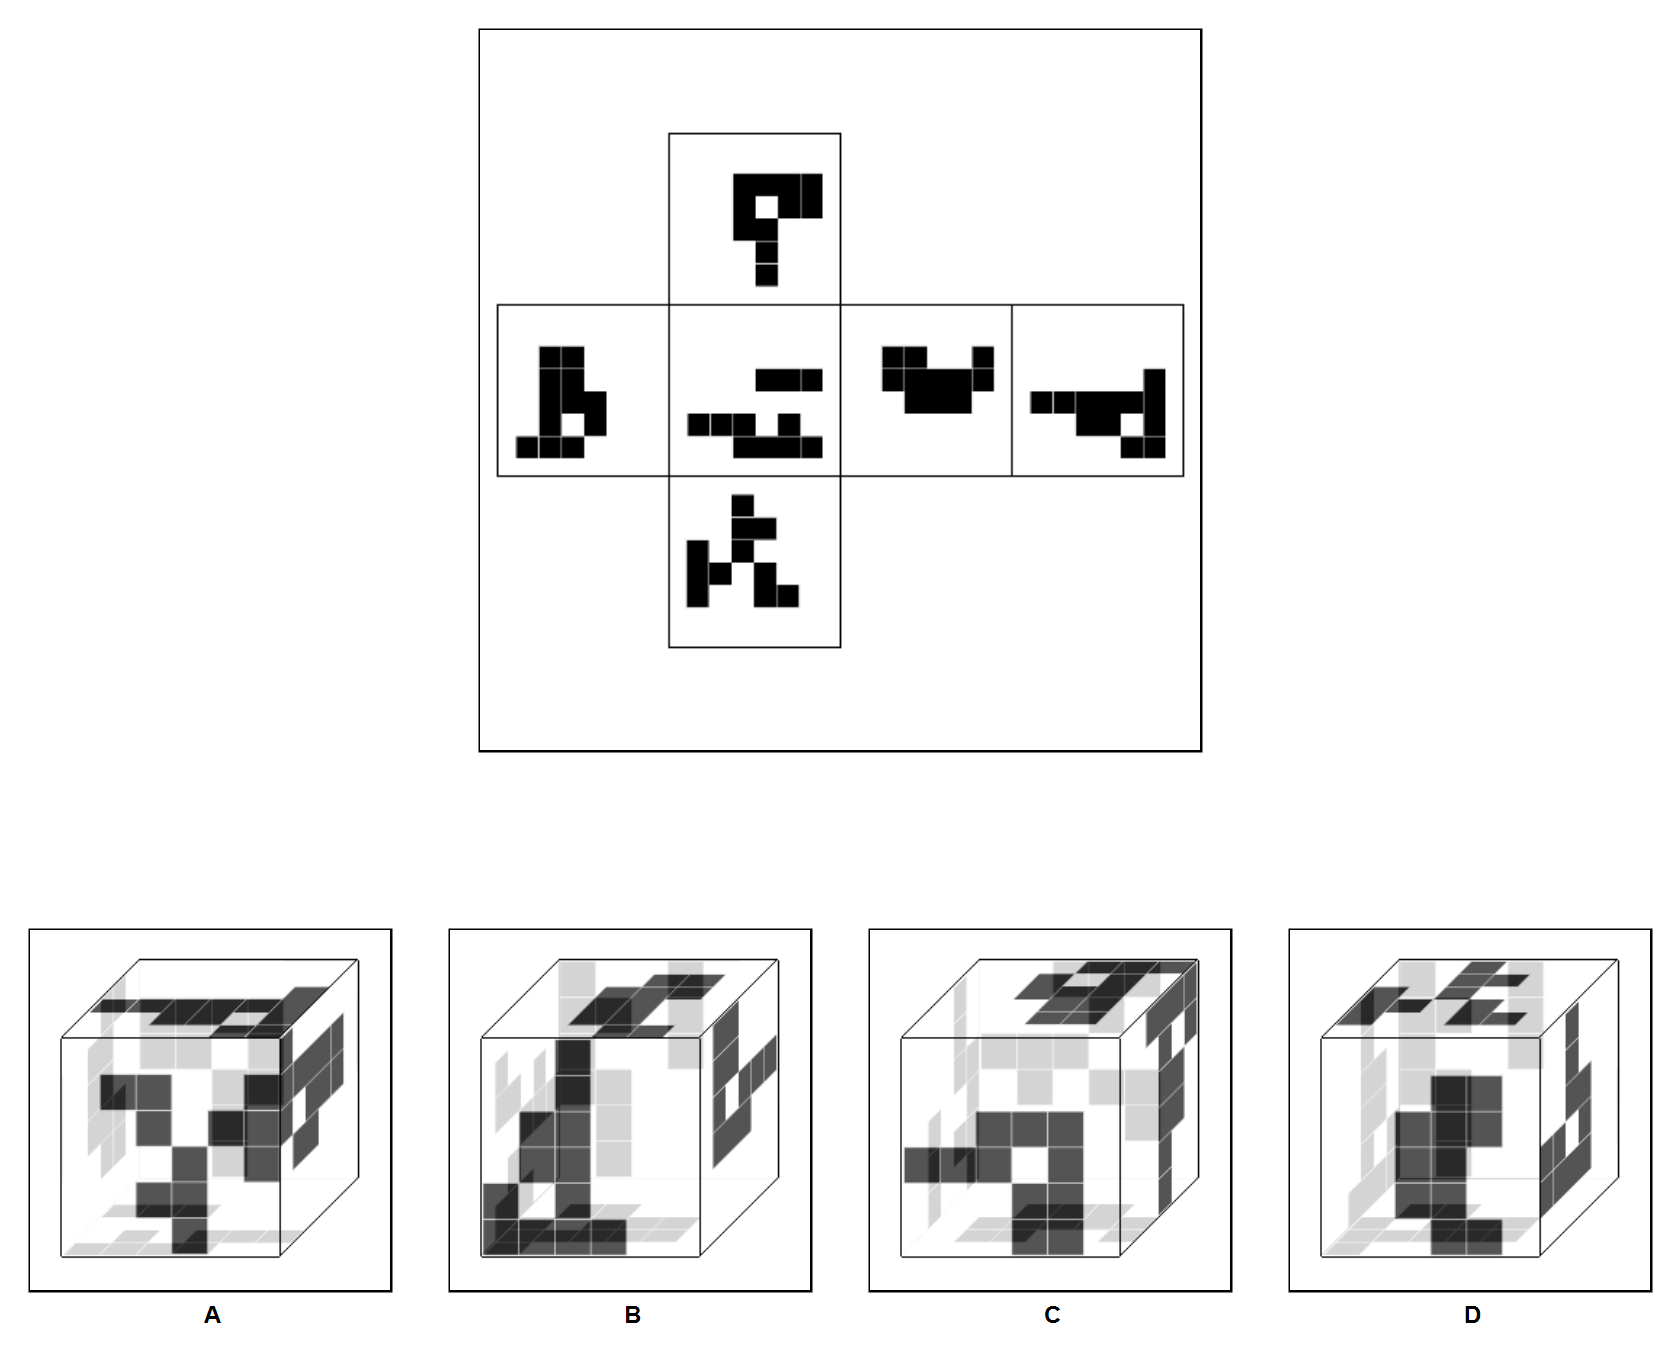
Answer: D